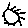
Label: sun